Question: I am looking for a best-practice regarding the maintaining of bidirectional relations between C# POCO's that are being persisted with Entity Framework.
A Family has zero to multiple familyMembers and a Person always has one family. Now when I instantiate a new Person and a new Family:
'''
Person john = new Person();
Family adams = new Family();
'''
I would then add the person to the family and vice versa. This takes:
'''
adams.familyMembers.Add(john);
john.family = adams;
'''
I am wondering if there is some better way to do this, because if I add a Person to a Family, that Persons family property should always be set to that family. If a developer forgets to do this you would end up with orphan objects.
Do I use full getters and setters to do this? Is there some automated way to do this?
Are there any special considerations when using Entity Framework to store these objects?

Thanks in advance
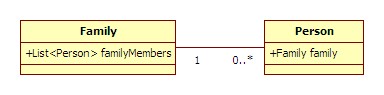
Answer: Entity framework could care less whether you set the other direction or not, it will still save it correctly. However, when using your domain model, you may want access to both navigation properties right away. This requires setting the property as you are doing. The solution I use for nearly all navigation collections is the following
'''
public class Family
{
public Family()
{
this.FamilyMembers = new List<Person>();
}
public IEnumerable<Person> FamilyMembers {get; protected set;}
public void AddFamilyMember(Person person)
{
this.FamilyMembers.Add(person);
person.Family = this;
}
}
'''